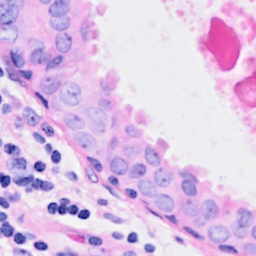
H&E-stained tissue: Breast